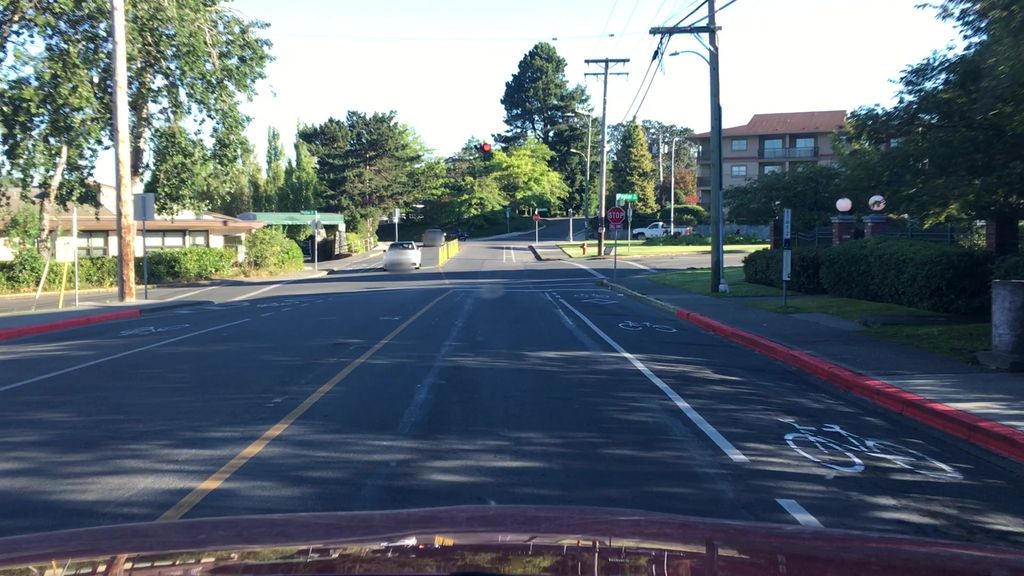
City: victoria